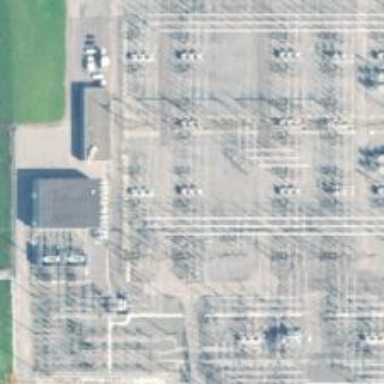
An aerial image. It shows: Switch for power supply.